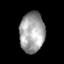
Tissue: prostate
Cell type: T cells
Senescence score: 0.7192
Nuclear area (px): 987
Mean DAPI intensity: 161.499